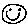
Label: smiley face